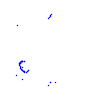
Particle: proton